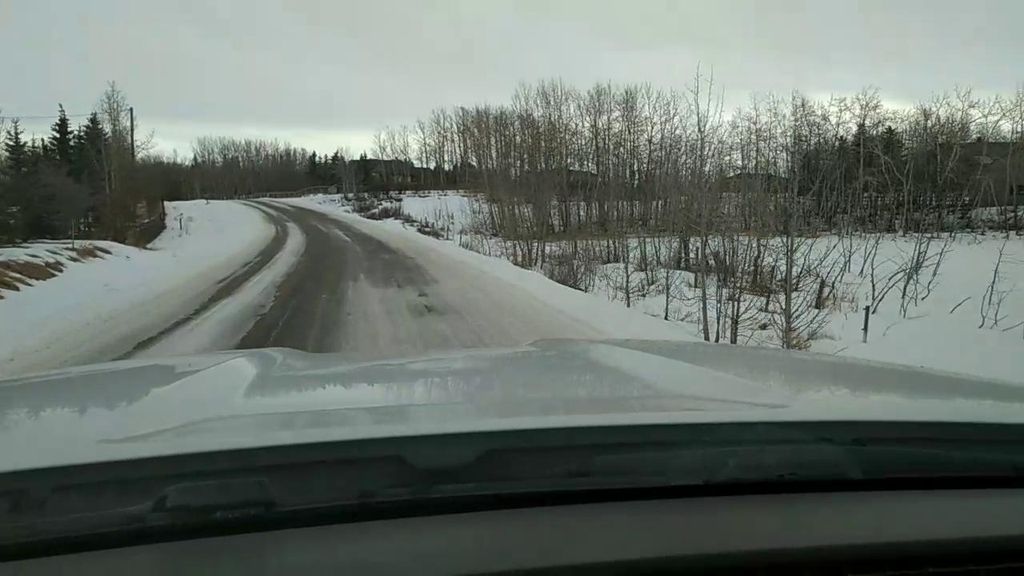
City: calgary